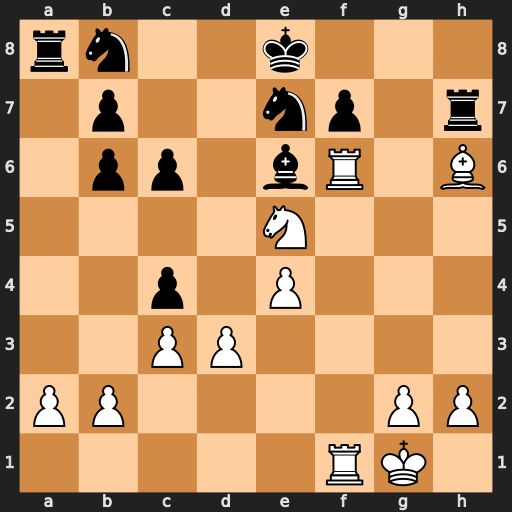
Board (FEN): rn2k3/1p2np1r/1pp1bR1B/4N3/2p1P3/2PP4/PP4PP/5RK1
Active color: w
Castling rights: q
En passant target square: -
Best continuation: Rxe6 Nd7 Nxd7 Kxd7 Ref6